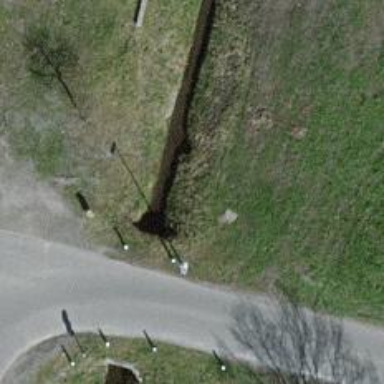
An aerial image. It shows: Tunnel underpassing drain waterway.